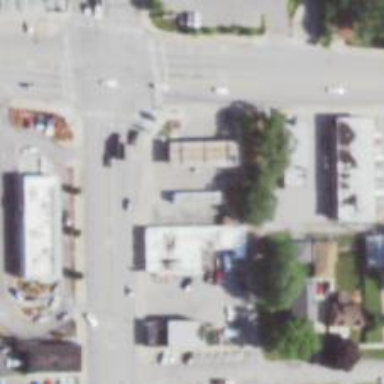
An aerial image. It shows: Convenience shop.